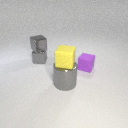
large gray metal cylinder to the left of small purple rubber cube